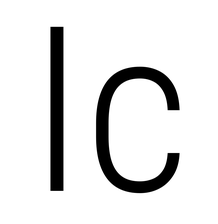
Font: Roboto_Condensed_Light